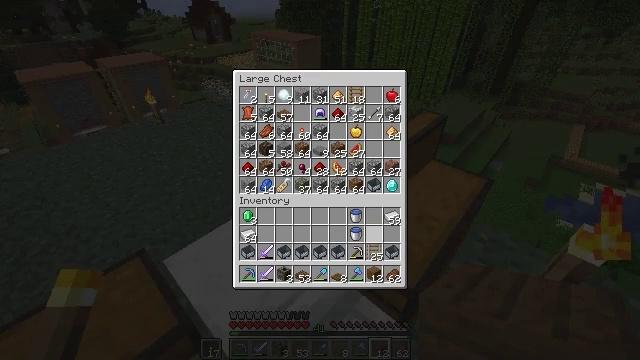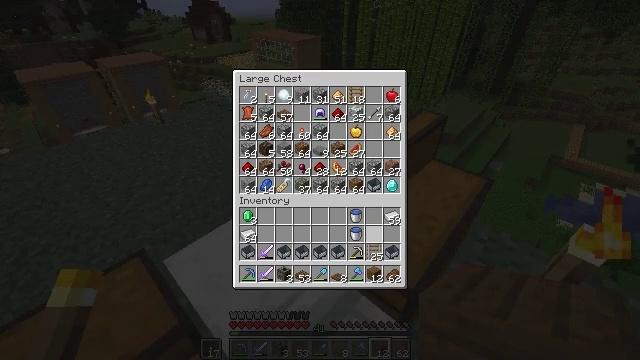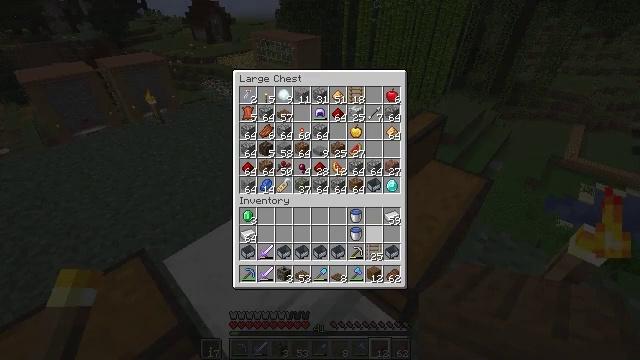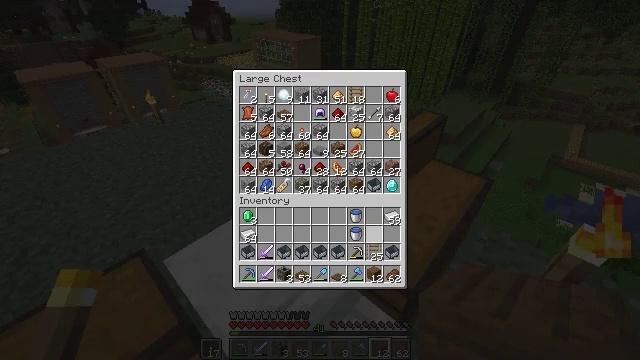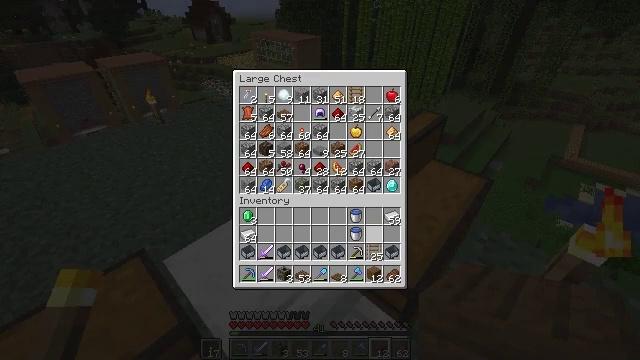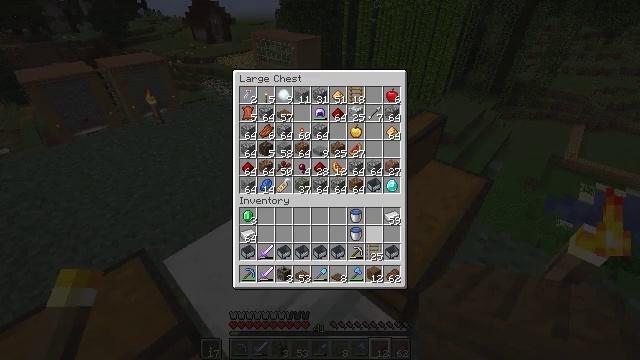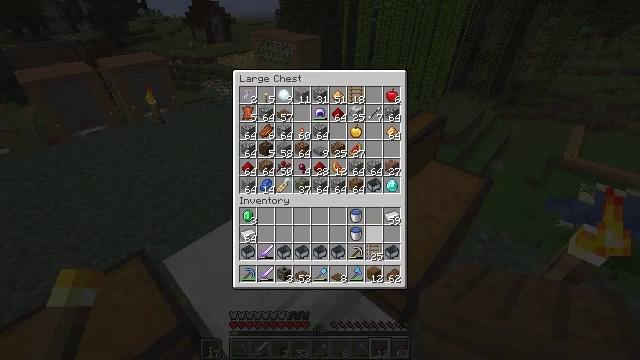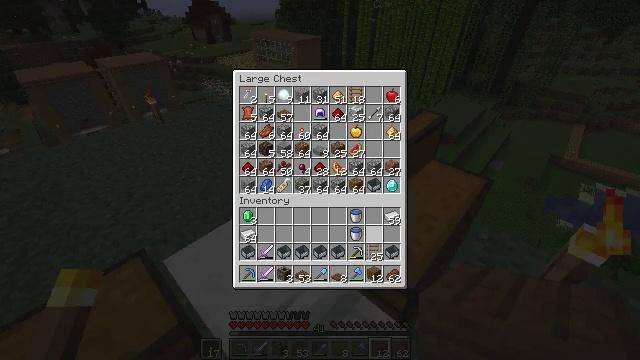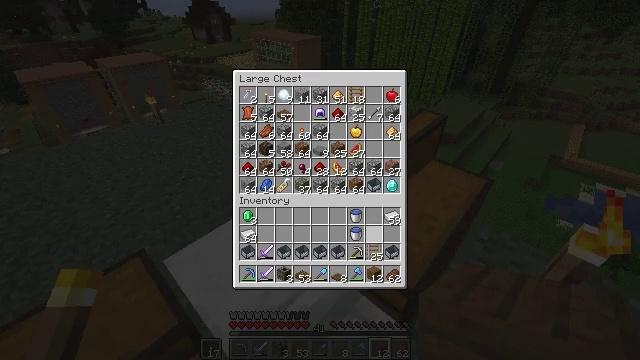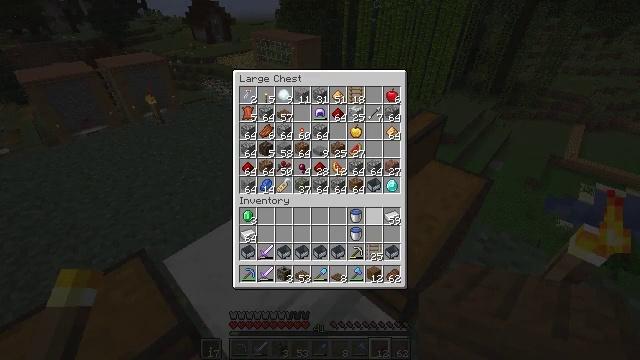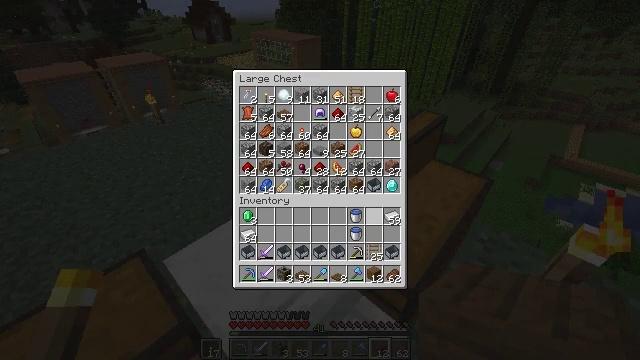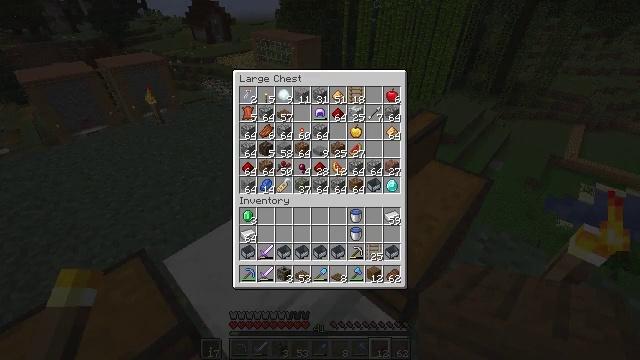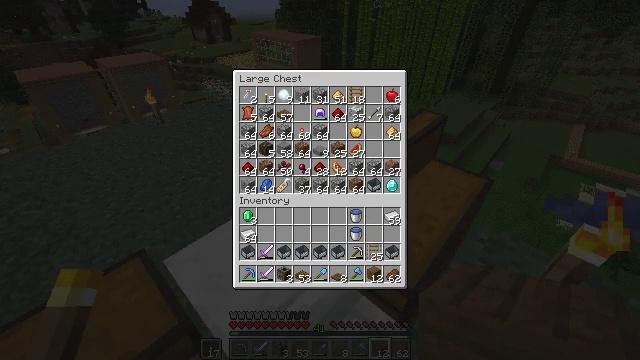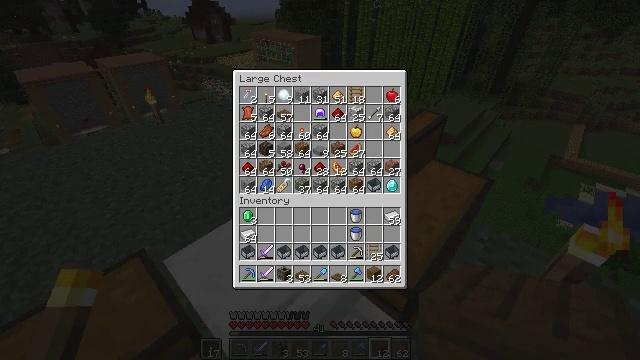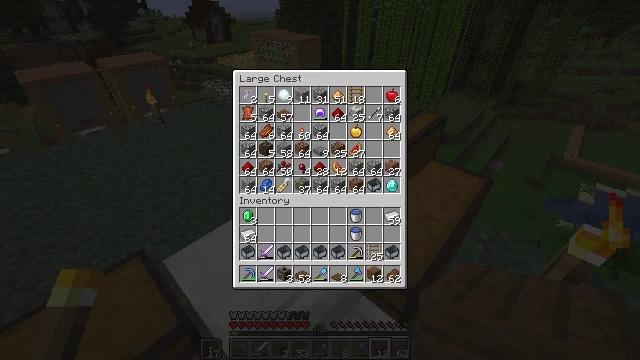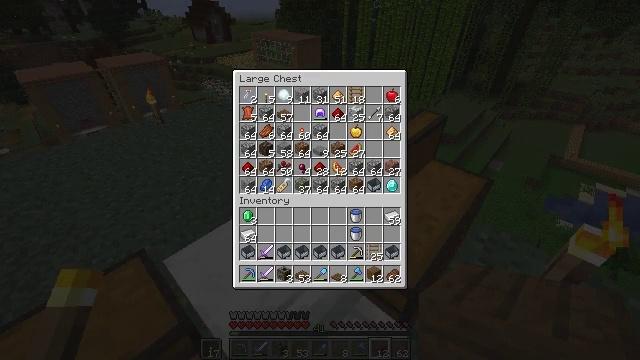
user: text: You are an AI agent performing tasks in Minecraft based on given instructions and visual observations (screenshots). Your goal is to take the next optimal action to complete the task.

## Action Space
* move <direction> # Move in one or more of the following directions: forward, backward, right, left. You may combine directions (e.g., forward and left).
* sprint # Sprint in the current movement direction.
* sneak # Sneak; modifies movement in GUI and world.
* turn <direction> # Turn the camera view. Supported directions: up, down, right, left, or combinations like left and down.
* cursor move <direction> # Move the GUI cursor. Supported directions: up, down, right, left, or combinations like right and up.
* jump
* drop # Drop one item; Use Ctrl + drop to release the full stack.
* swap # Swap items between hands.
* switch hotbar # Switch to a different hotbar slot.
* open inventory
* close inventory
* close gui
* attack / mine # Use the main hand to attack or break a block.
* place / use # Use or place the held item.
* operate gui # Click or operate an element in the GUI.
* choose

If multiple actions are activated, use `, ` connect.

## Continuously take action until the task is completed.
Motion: motion action
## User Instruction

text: Combine ingredients at the crafting table to get rabbit stew.
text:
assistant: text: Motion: no_op
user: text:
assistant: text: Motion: no_op
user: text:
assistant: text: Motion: no_op
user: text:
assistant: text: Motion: no_op
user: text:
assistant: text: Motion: no_op
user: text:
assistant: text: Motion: no_op
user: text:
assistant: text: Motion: no_op
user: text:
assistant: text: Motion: no_op
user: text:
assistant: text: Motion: cursor move up
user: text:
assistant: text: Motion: cursor move up
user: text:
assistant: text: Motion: no_op
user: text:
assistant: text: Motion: no_op
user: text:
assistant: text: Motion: no_op
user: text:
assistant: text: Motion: no_op
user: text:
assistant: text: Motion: no_op
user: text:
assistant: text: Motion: no_op
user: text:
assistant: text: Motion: no_op
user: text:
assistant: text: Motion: sneak
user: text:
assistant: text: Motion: sneak
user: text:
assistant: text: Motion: sneak
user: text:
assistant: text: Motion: sneak
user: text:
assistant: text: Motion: sneak
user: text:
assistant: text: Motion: sneak
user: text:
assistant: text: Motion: sneak, operate gui
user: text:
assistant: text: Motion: sneak, operate gui
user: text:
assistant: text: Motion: sneak
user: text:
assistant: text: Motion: sneak
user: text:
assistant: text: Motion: no_op
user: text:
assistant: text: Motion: no_op
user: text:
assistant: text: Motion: no_op